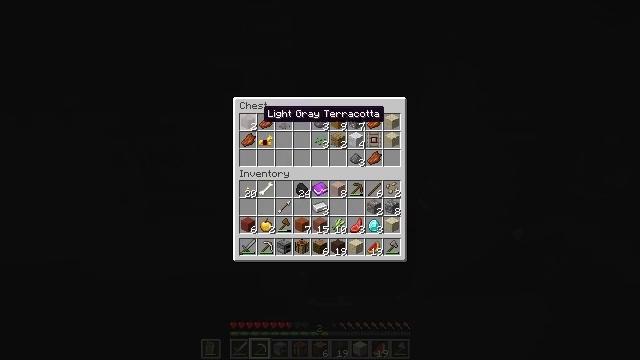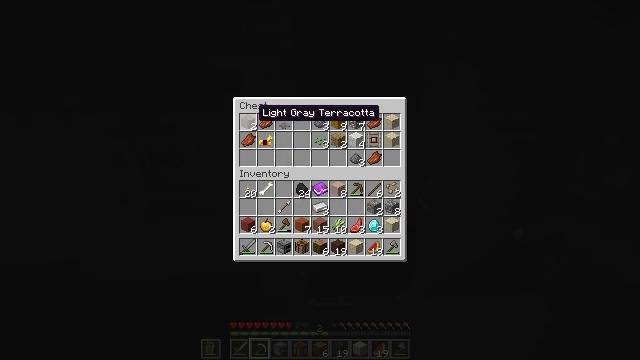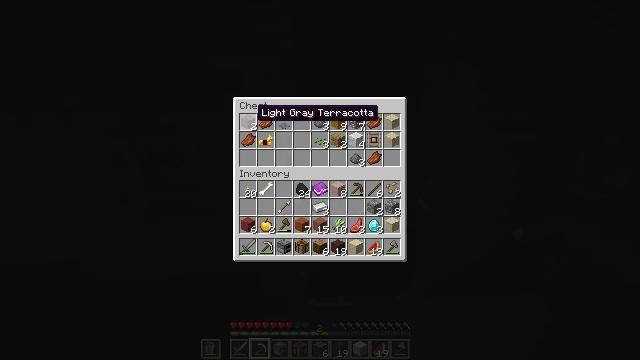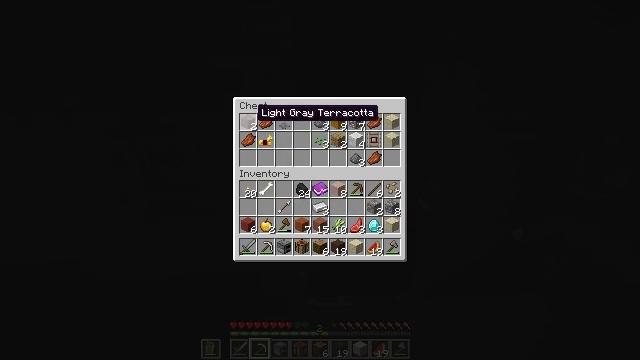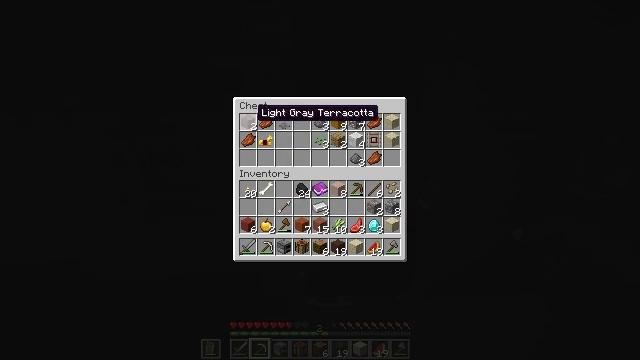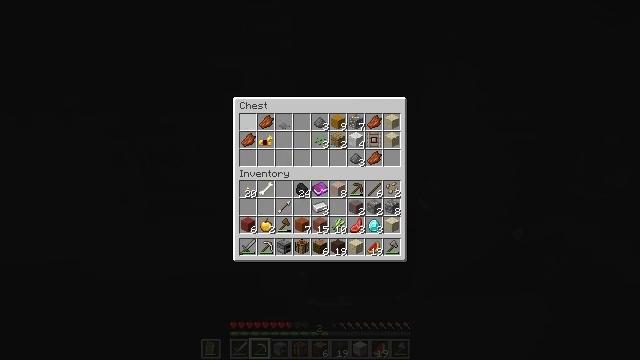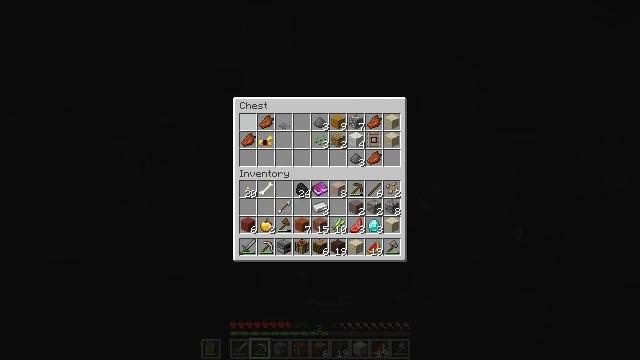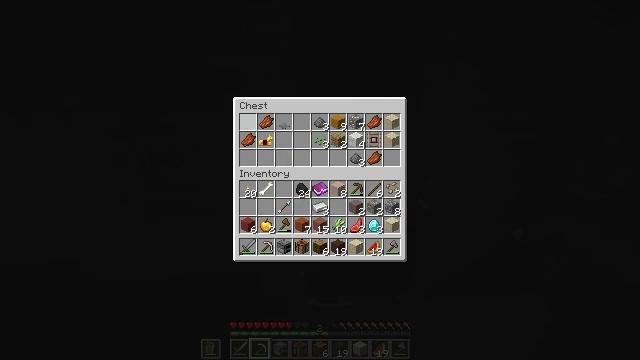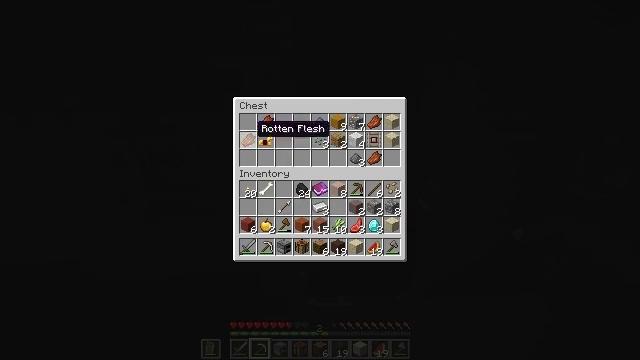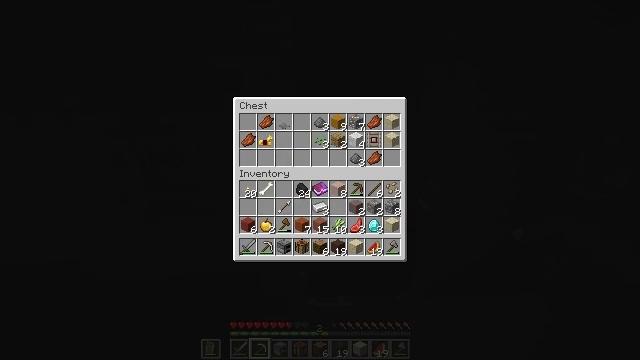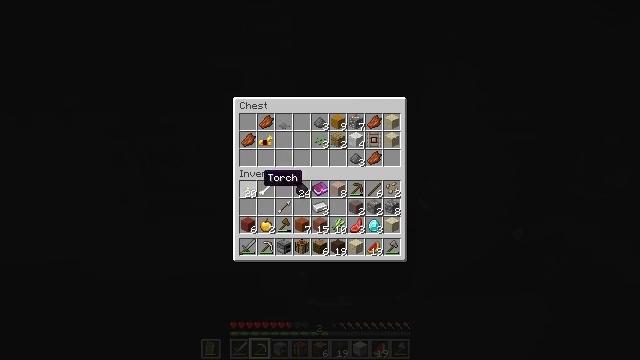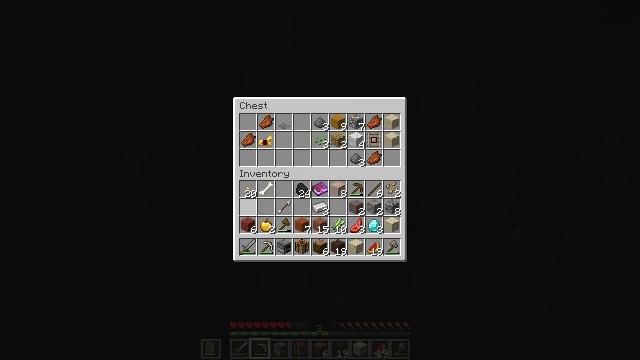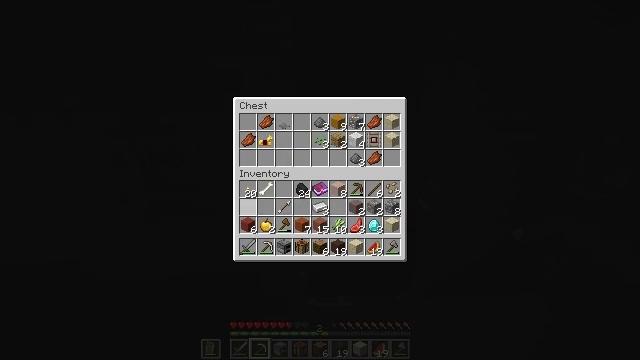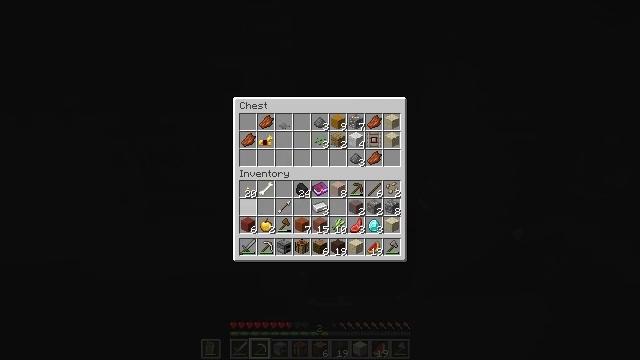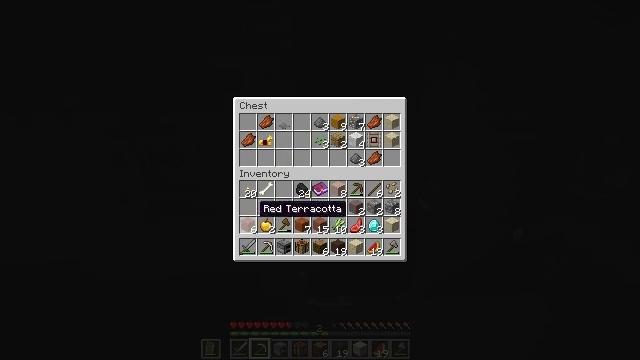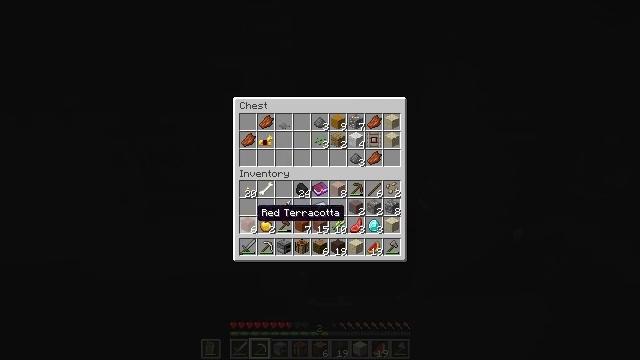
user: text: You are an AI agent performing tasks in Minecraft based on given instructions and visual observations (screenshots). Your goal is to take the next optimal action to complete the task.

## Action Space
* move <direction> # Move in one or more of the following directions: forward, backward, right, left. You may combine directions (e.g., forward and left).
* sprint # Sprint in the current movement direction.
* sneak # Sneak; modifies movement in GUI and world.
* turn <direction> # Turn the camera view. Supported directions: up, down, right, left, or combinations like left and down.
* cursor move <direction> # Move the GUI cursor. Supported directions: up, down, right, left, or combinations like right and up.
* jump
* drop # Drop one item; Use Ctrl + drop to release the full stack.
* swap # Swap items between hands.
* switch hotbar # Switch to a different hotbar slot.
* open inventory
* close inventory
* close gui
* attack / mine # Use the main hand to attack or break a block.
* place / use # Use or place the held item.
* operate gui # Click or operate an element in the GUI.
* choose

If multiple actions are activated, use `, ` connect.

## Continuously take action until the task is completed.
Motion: motion action
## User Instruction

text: Mine the cut sandstone.
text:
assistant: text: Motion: sneak
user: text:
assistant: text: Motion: sneak
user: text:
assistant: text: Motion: sneak
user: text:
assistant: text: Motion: sneak
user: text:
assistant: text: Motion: sneak, operate gui
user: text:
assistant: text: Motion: sneak, operate gui
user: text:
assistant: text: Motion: sneak, operate gui
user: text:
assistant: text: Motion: sneak, cursor move down
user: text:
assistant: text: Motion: sneak, cursor move down
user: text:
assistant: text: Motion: sneak, cursor move down
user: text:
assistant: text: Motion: sneak, cursor move down
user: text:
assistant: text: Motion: sneak
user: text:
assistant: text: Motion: sneak
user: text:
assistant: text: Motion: sneak
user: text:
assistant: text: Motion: sneak
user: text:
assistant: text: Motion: sneak
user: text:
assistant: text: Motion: sneak, operate gui
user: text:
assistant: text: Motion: sneak, operate gui
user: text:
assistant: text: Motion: sneak, operate gui
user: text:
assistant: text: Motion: sneak, cursor move right
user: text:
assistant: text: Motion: sneak, cursor move right
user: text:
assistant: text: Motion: sneak
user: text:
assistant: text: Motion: sneak
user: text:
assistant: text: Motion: sneak
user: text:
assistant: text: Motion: sneak
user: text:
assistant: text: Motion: sneak
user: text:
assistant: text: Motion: sneak
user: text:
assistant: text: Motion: sneak
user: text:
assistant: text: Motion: sneak, operate gui
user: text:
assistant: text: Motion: sneak, operate gui